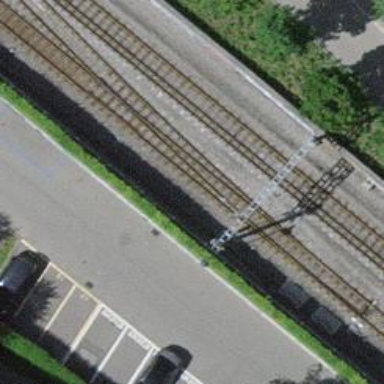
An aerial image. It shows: Narrow-gauge railway siding with electrified contact lines. It consists of one track.